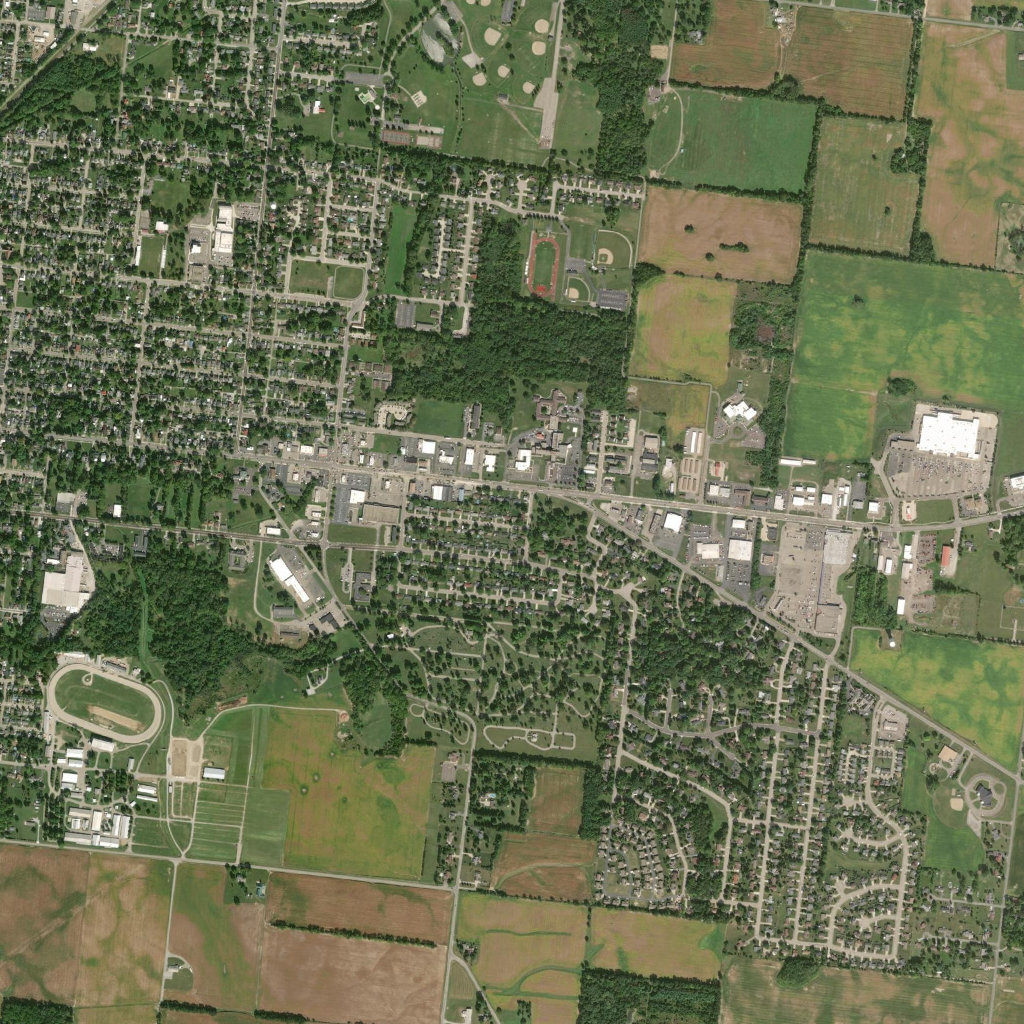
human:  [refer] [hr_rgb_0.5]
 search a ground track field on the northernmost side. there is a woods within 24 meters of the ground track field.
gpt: <box>[[51, 23, 54, 29, 0]]</box>

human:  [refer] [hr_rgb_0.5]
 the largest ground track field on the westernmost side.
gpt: <box>[[4, 64, 16, 73, 0]]</box>